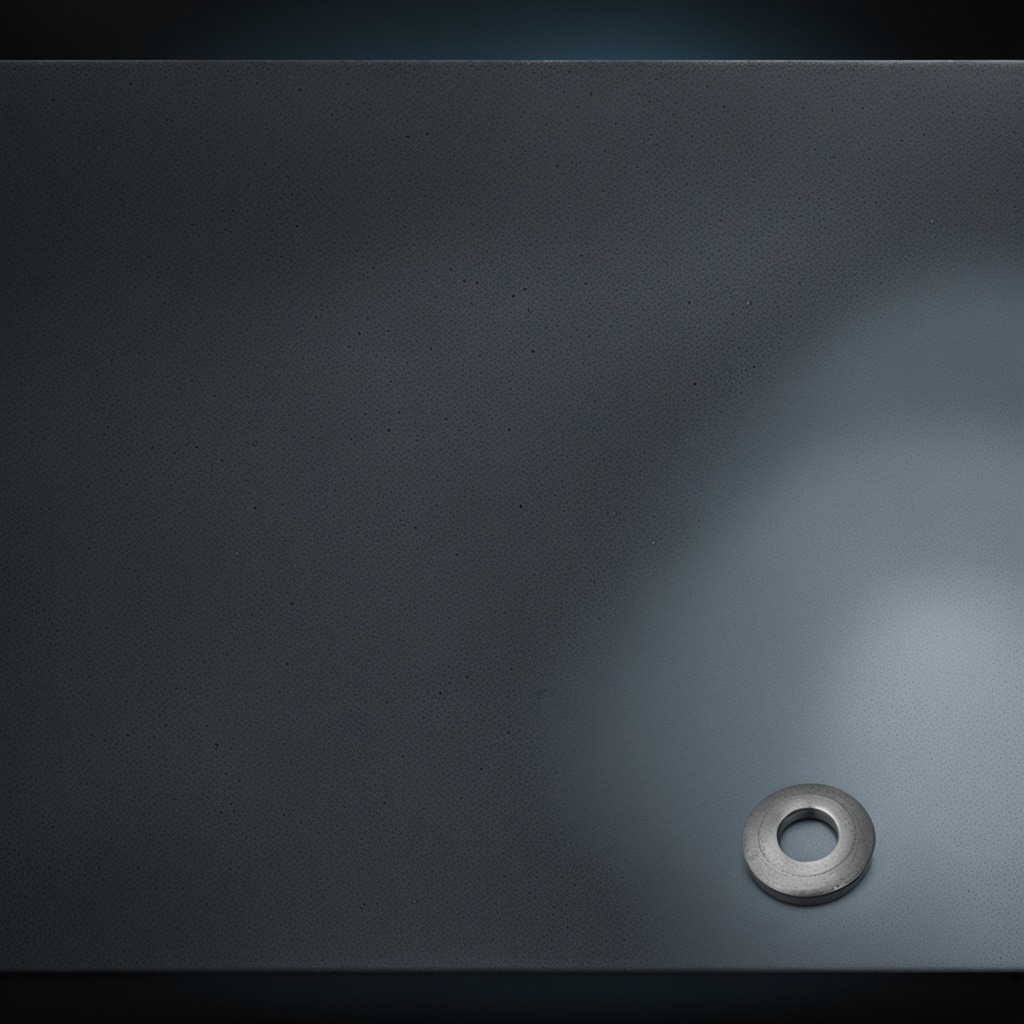
A flat metal washer is lying on a clean granite table inside a workshop at night.